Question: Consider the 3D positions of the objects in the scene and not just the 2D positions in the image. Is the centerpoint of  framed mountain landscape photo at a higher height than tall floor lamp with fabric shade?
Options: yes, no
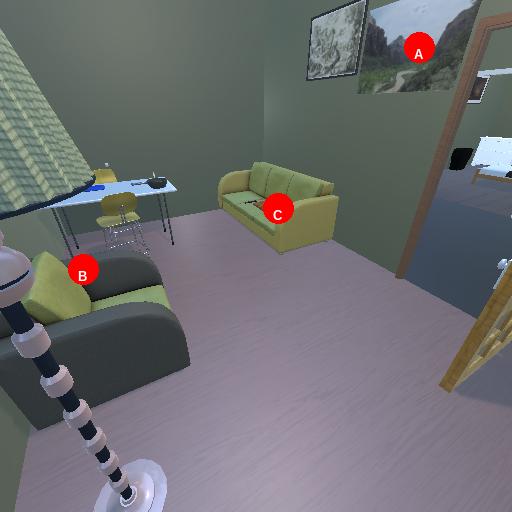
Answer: yes